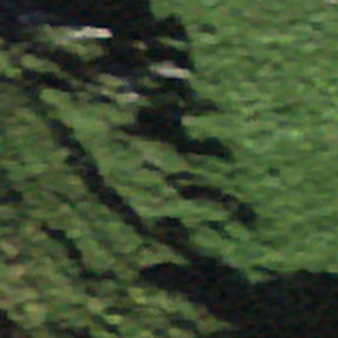
Label: other